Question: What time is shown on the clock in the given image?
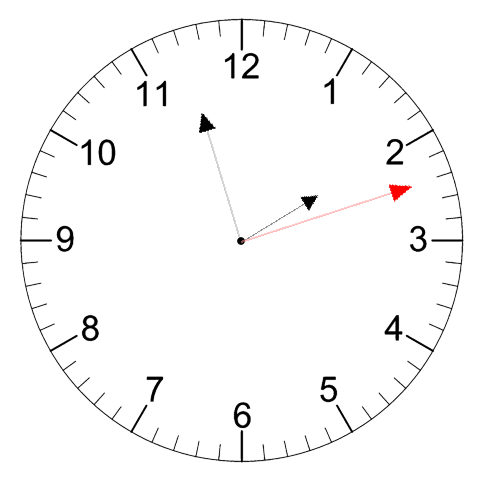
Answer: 01:57:12